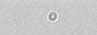
Label: camera_spot